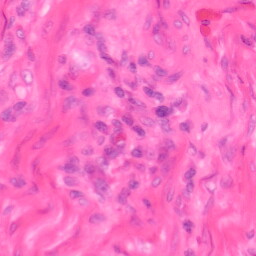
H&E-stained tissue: Colon